Question: Here is the definition and implementation of my linked list class template. the issue was that there was a function returning linkedList output by value, in which case, the copy constructor would be called. the problem occurred when adding the value. the flag was false, which was supposed to be true. i also attached a snapshot below.
'''
#ifndef LINKEDLIST_H_
#define LINKEDLIST_H_
template<class T>
struct Node{
T value;
Node<T>* next;
};
template<class T>
class linkedList
{
private:
Node<T>* head;
public:
bool isEmpty() const{
if(!head)
return true;
else
return false;
}
Node<T>* getHead() const{return head;}
bool existVal(T value) const;
void insertVal(T value);
void deleteVal(T value){}
linkedList(){ head = nullptr;}
linkedList(const linkedList<T>& x);
~linkedList();
};
template<class T>
linkedList<T>::linkedList(const linkedList<T>& x){
/*if(!x.isEmpty()){
T val = x.getHead()->value;
this->insertVal( val );
}
Node<T>* ptr1;
ptr1 = x.head;
while(ptr1){
insertVal(ptr1->value);
ptr1 = ptr1->next;
}*/
Node<T>* ptr = x.head;
while(ptr){
T val = ptr->value;
insertVal(val);
ptr = ptr->next;
}
}
template<class T>
void linkedList<T>::insertVal(T value){
Node<T>* ptrNode = new Node<T>();
Node<T>* ptr;
ptr = head;
bool flag = !head;
if(flag){
head = ptrNode;
ptrNode->value = value;
}
else{
while((ptr->next))
{ptr = ptr->next;}
ptr->next = ptrNode;
ptrNode->value = value;
}
return;
}
template<class T>
linkedList<T>::~linkedList(){
Node<T>* ptr;
while(head){
ptr = head;
head = head->next;
delete ptr;
}
ptr = nullptr;
}
template<class T>
bool linkedList<T>::existVal(T value) const{
Node<T>* ptr;
ptr = head;
while(!ptr){
if(ptr->value == value)
return true;
ptr = ptr->next;
}
return false;
}
#endif
'''

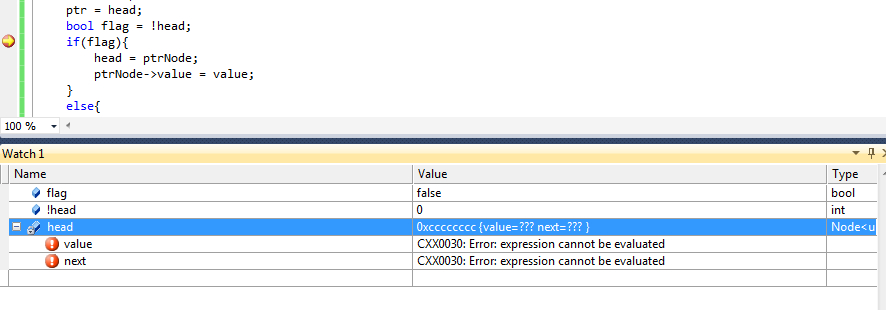
Answer: One error right away is that you failed to initialize 'head' to nullptr.
'''
linkedList<T>::linkedList(const linkedList<T>& x) : head(nullptr) {
'''
Once you do that, then the code should work. If it doesn't work, then you should concentrate on the 'insertVal' function, as all you're doing is calling 'insertVal' in a loop (which is, give or take, the easiest and safest way to create a copy of your linked list).
Also, you should create an assignment operator along with the copy constructor, otherwise assigning a linked list to another will have memory leak/corruption issues.